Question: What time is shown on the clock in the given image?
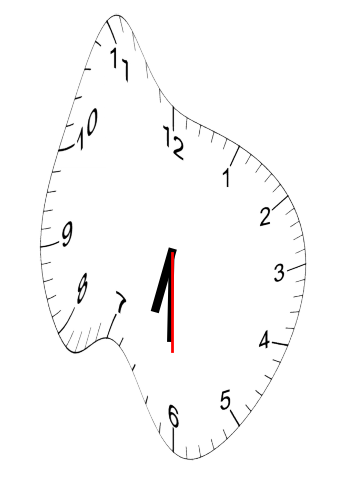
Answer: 06:30:30